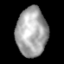
Tissue: lung
Cell type: Epithelial cells
Senescence score: 0.2305
Nuclear area (px): 1478
Mean DAPI intensity: 165.624